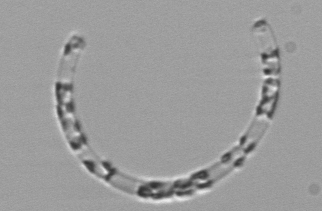
Label: Guinardia_striata